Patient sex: M
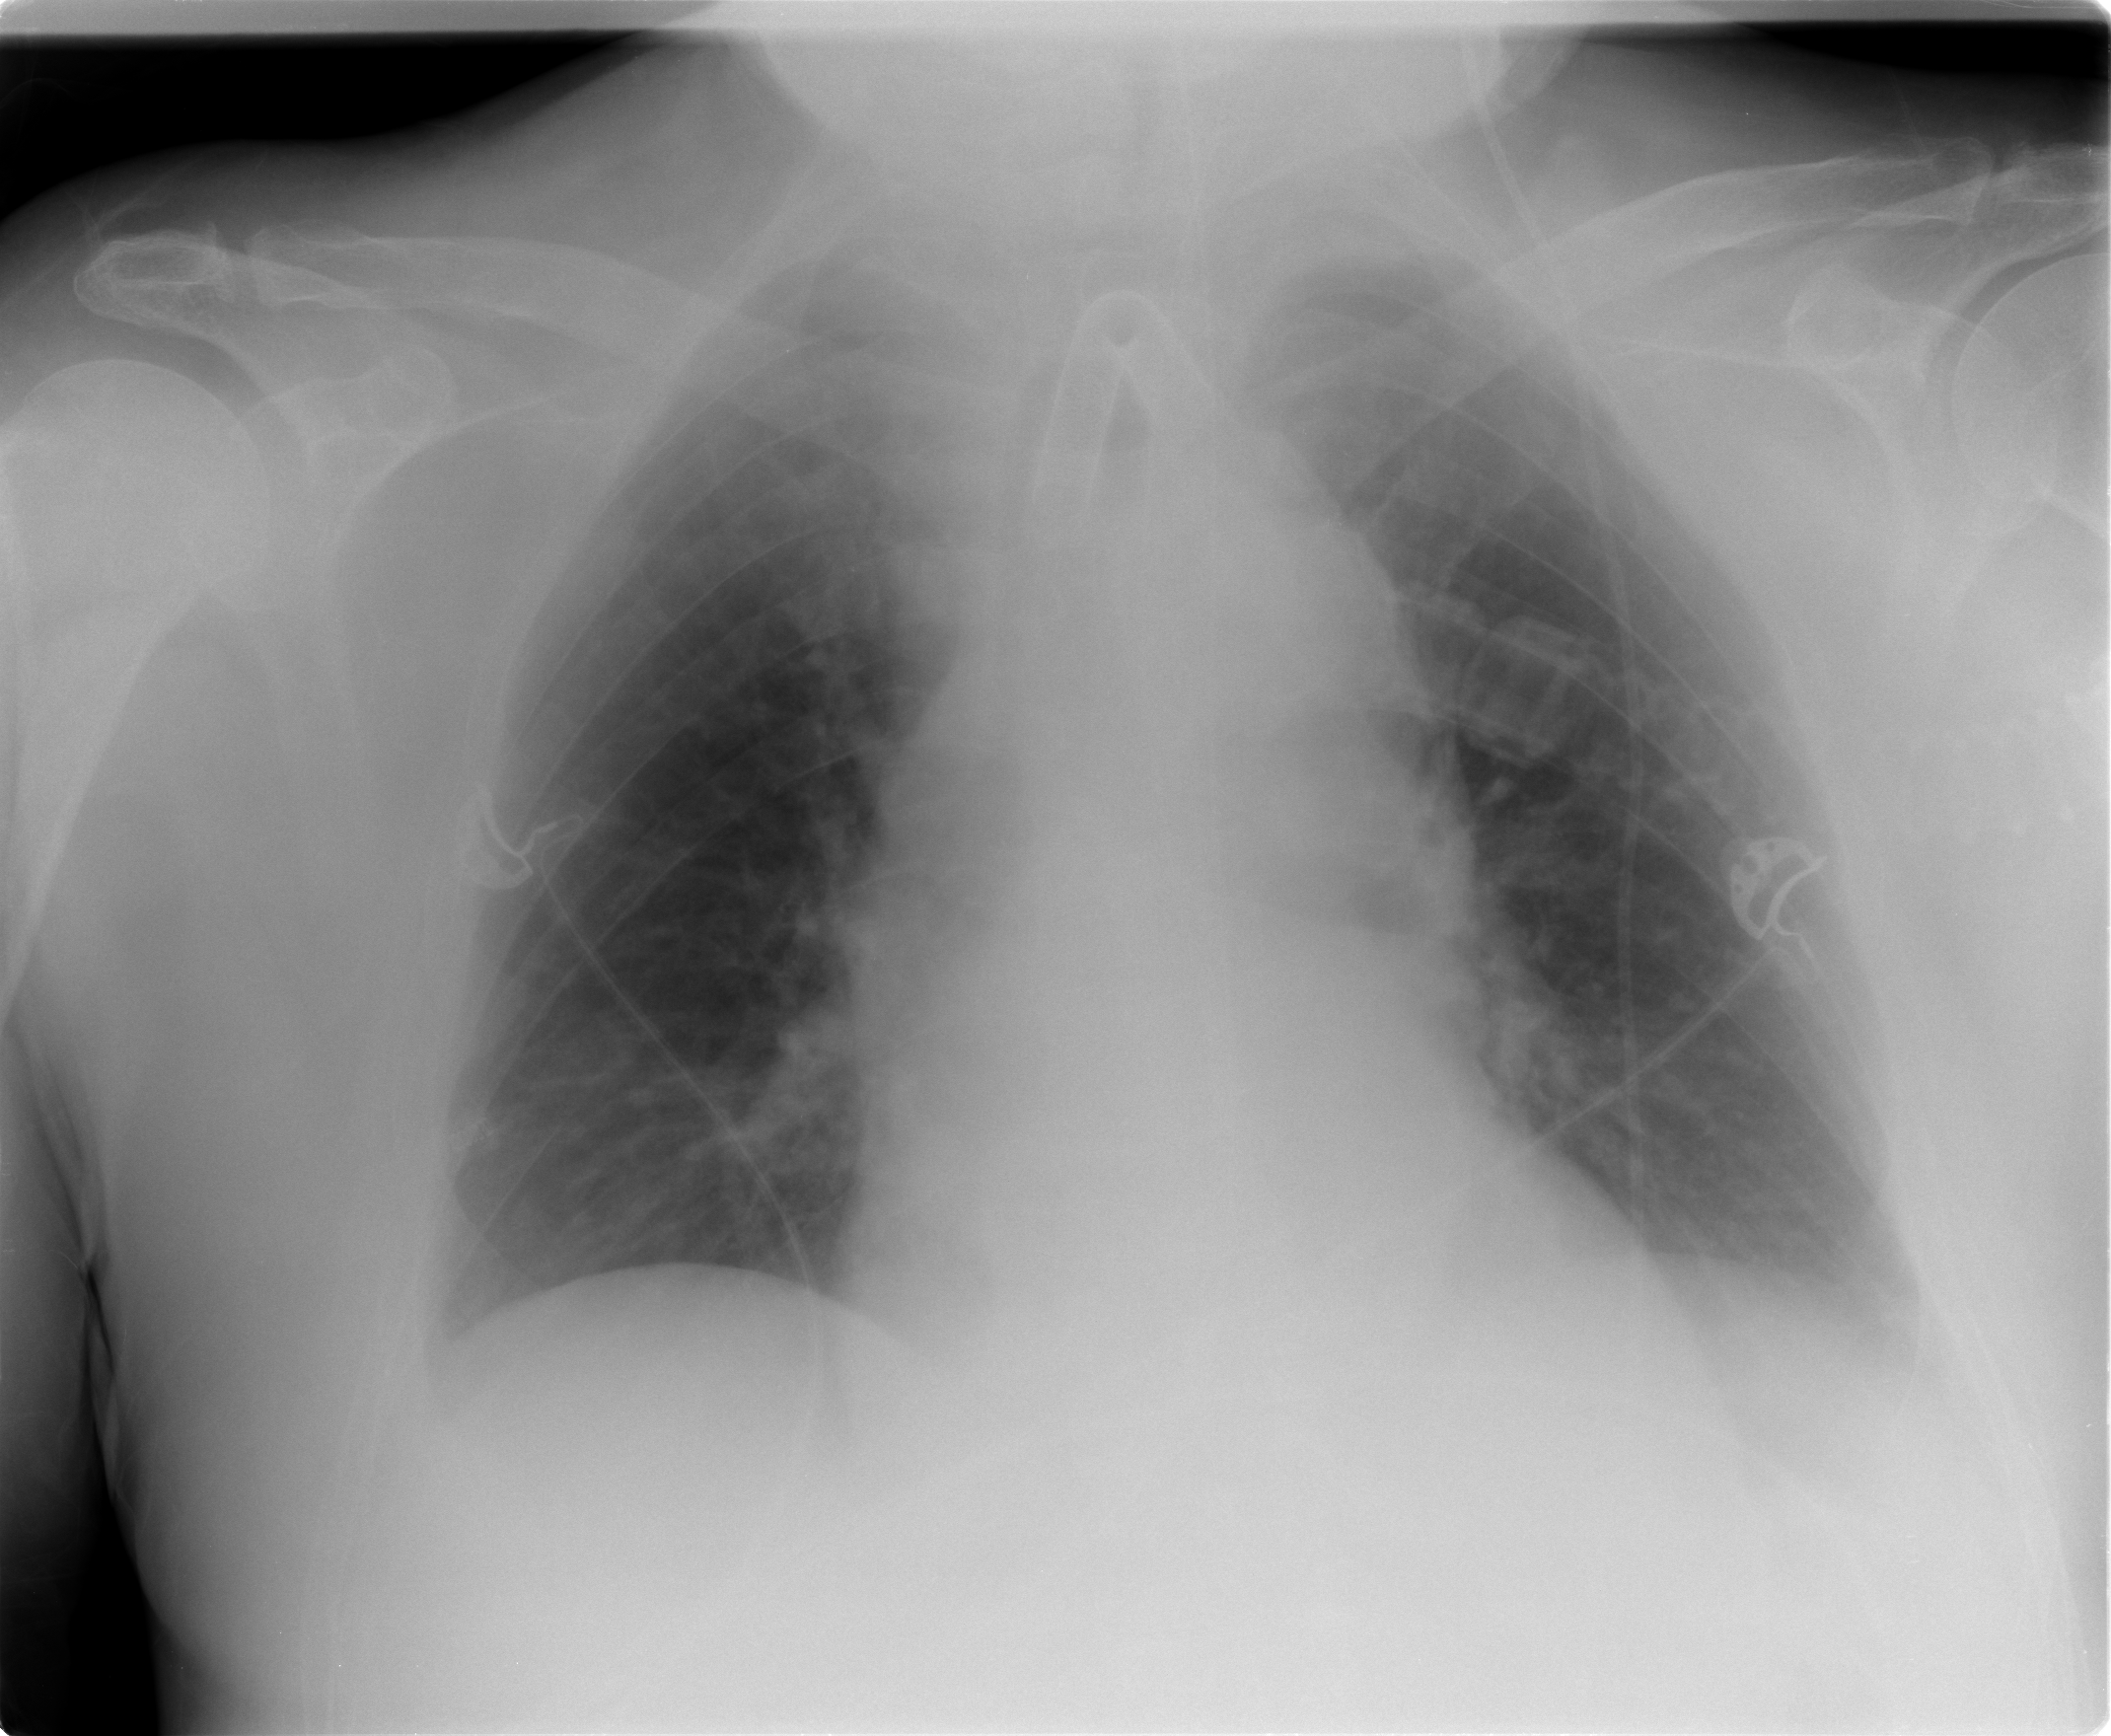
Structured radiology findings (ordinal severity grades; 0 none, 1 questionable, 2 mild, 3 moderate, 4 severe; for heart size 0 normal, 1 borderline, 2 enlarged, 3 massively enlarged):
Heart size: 2
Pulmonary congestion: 1
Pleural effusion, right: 0
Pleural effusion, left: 0
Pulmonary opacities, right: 0
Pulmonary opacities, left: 0
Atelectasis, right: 1
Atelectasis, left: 1